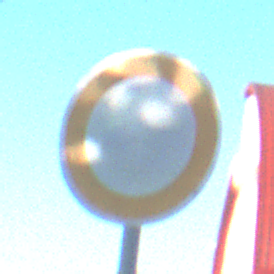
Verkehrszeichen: VerbotFahrzeugeAllerArt
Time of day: MorningAfternoon
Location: Outdoor (Urban)
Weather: Clear
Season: NotSpecified
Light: Natural